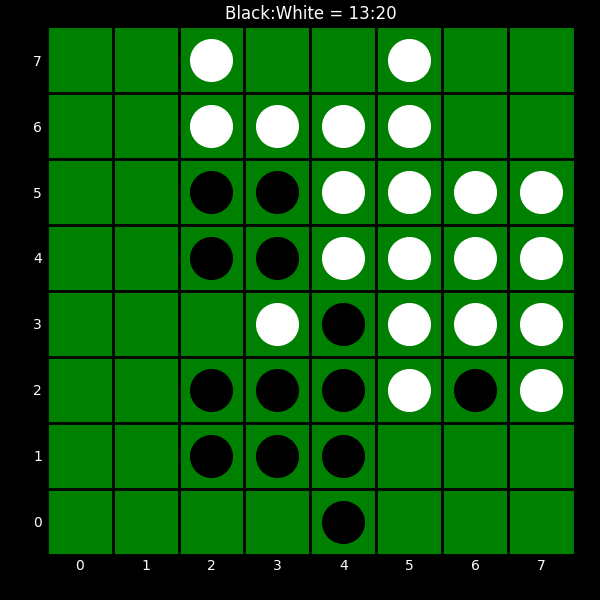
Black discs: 13
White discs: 20